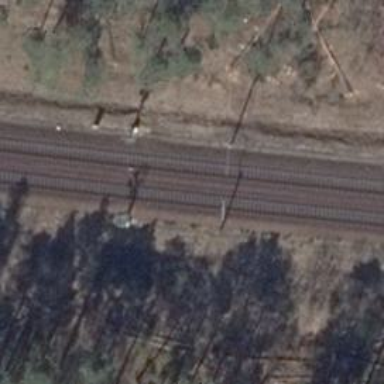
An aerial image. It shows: Railway signal.